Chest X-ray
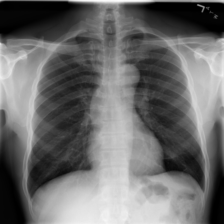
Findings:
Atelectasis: negative
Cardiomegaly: negative
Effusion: negative
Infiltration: negative
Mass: negative
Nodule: negative
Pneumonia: negative
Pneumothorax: negative
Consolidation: negative
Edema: negative
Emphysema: negative
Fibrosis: negative
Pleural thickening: negative
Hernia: negative